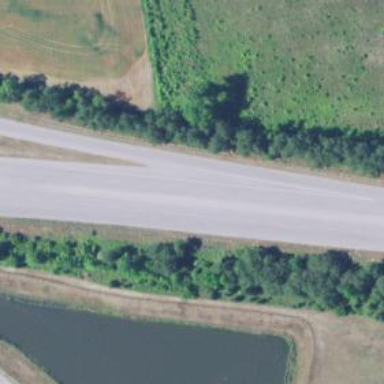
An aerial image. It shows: Trunk link road with asphalt surface.